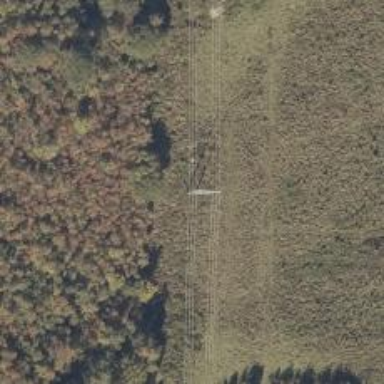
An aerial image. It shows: Power pole.